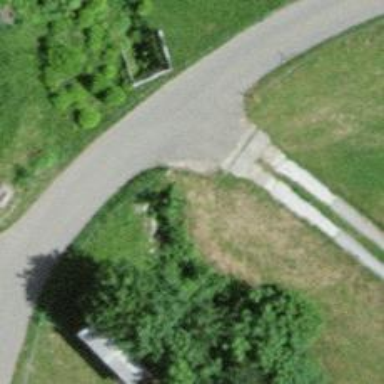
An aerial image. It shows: Culvert tunnel.